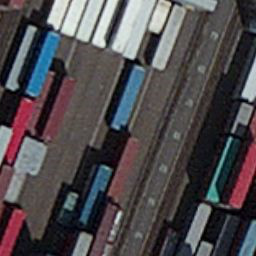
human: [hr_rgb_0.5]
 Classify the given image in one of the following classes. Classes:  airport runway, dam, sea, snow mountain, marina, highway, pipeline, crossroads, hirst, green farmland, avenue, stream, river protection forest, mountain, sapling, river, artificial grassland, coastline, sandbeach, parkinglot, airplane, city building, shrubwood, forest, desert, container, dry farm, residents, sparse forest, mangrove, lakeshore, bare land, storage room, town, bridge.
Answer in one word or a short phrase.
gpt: container